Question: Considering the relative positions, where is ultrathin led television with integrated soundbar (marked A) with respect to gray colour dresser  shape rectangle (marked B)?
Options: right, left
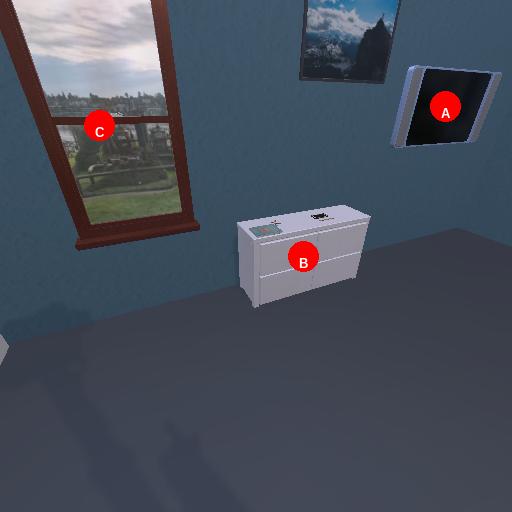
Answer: right